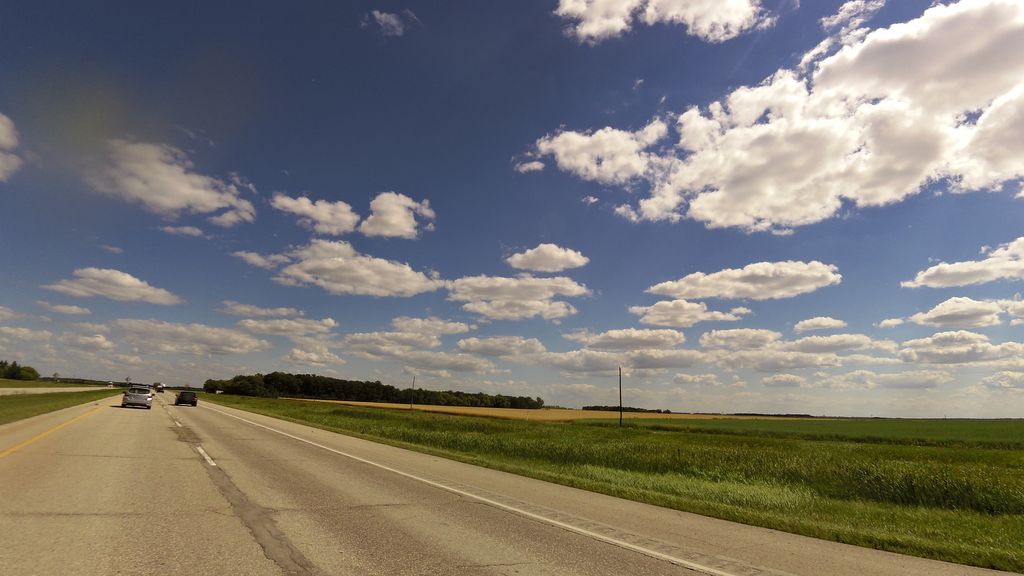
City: winnipeg